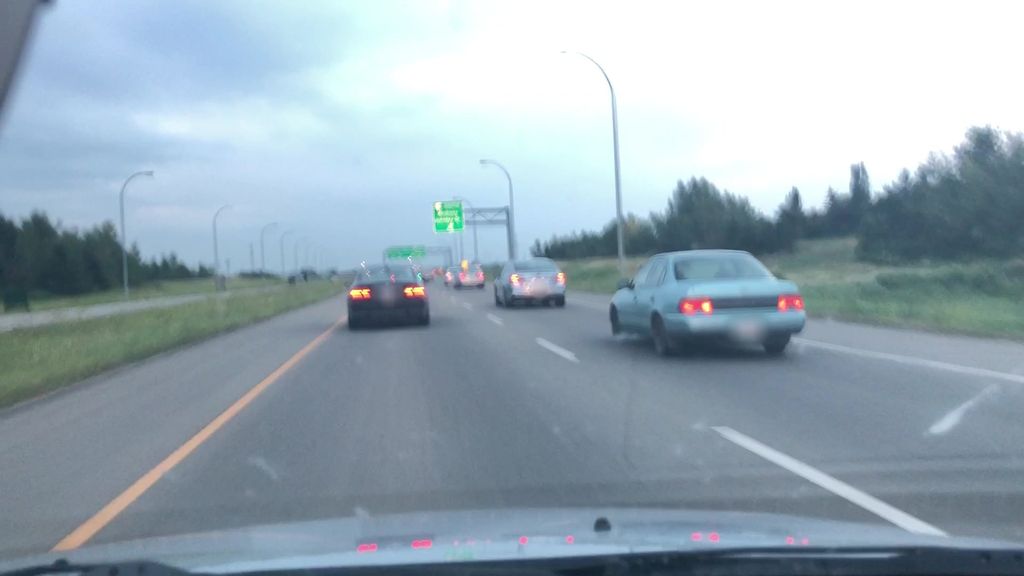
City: edmonton